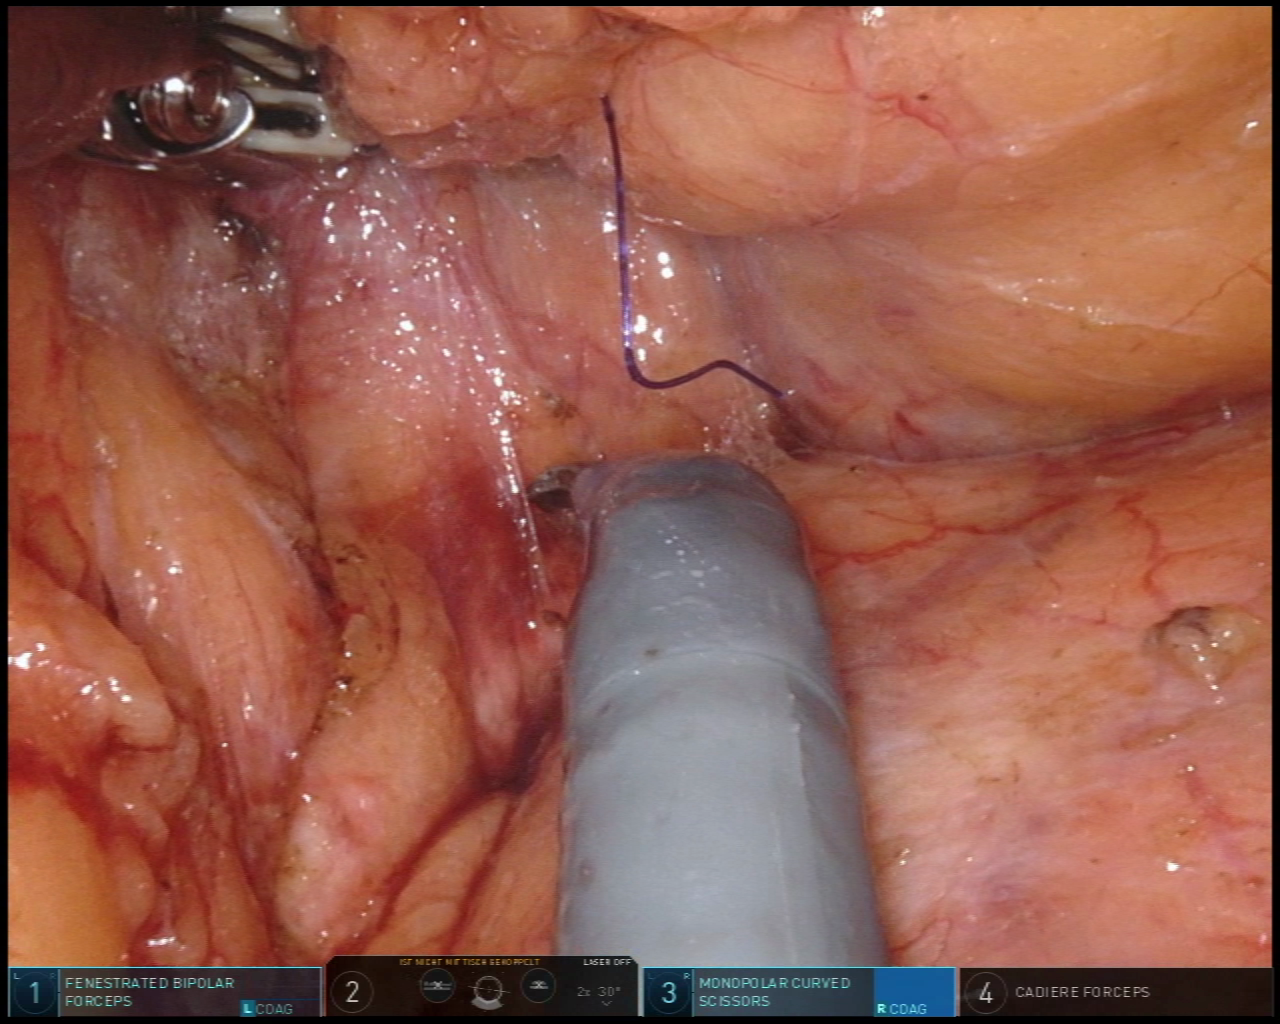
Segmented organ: pancreas
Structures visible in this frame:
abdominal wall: no
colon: yes
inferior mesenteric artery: no
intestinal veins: no
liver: no
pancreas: yes
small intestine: no
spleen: no
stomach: no
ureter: no
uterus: no
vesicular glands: no